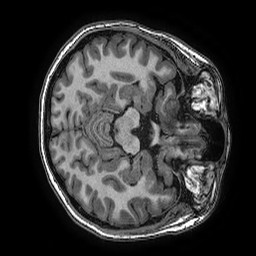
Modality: T1w
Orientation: axial
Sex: female
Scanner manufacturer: ge
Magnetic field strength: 3 T
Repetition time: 0.0077 s
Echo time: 0.003436 s